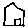
Label: house